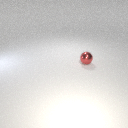
small red metal sphere